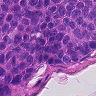
Metastatic tissue present: yes